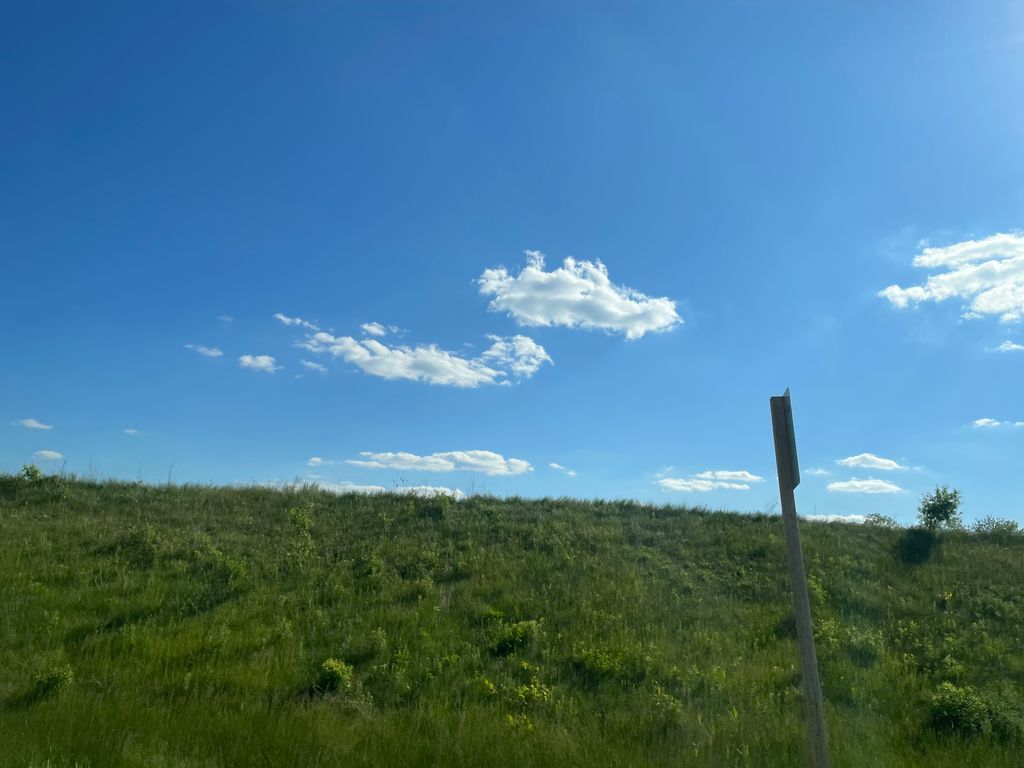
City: kitchener-waterloo